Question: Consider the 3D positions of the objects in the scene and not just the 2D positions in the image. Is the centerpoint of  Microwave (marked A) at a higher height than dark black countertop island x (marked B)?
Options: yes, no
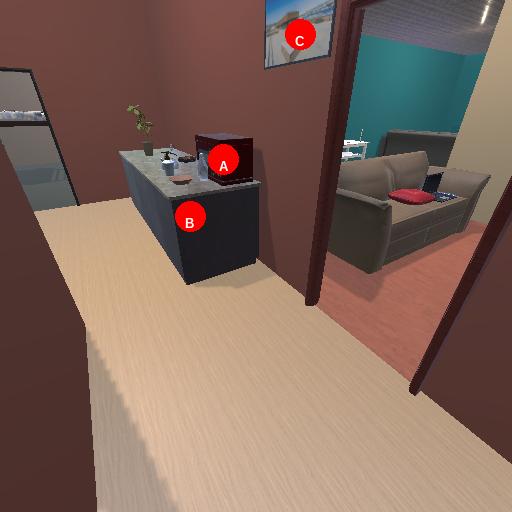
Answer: yes